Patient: sex M, age 68
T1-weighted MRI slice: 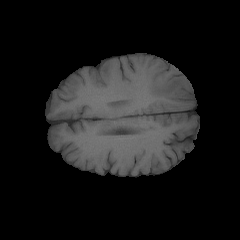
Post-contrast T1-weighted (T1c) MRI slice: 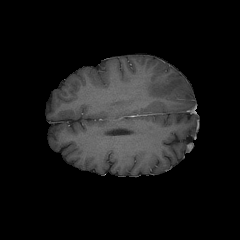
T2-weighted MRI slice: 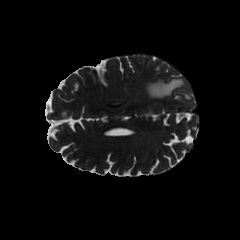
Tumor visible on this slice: yes
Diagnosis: Glioblastoma, IDH-wildtype
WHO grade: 4